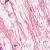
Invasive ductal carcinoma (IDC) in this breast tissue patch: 0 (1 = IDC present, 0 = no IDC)